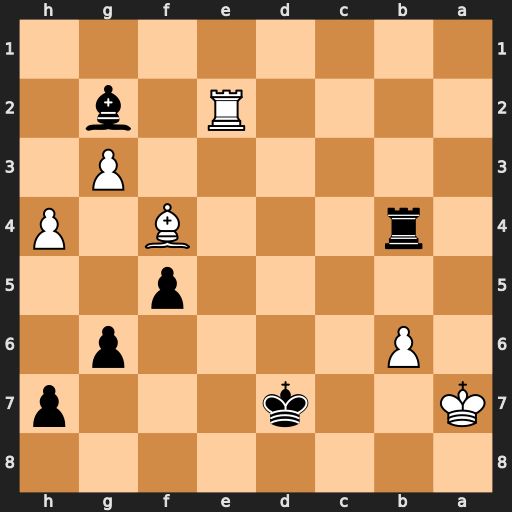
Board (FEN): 8/K2k3p/1P4p1/5p2/1r3B1P/6P1/4R1b1/8
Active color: b
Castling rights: -
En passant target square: -
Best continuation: Ra4+ Kb8 Ra8#